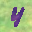
Label: 4